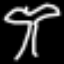
Label: palm tree